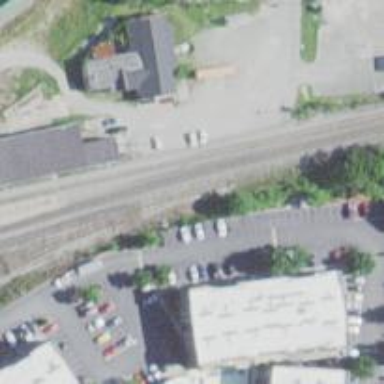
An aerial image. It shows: Railway siding with rails.